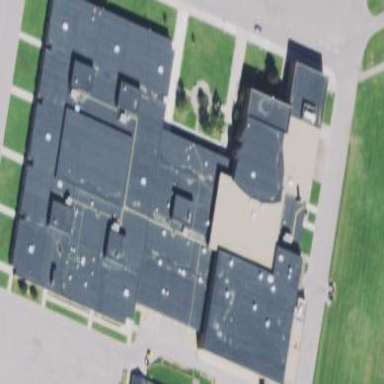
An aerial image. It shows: School building.